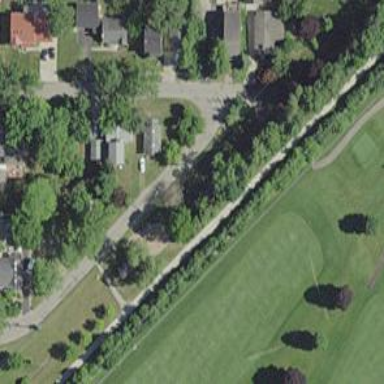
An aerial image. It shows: Residential road.